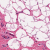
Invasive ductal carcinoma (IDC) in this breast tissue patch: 0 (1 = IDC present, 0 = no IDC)